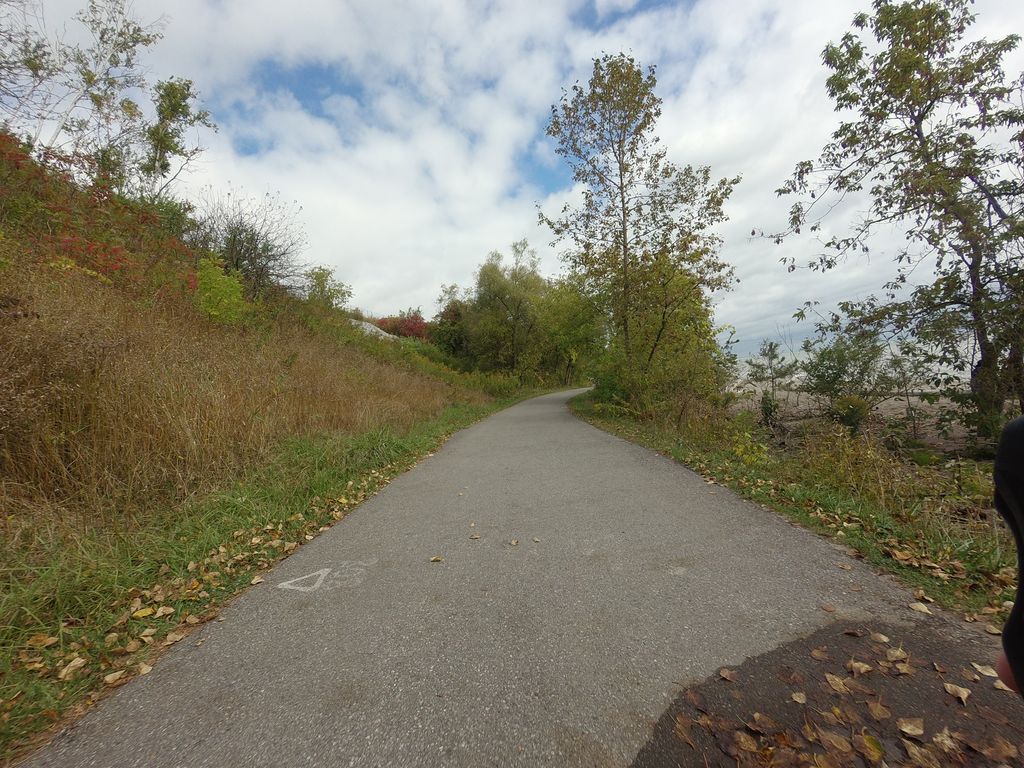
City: toronto